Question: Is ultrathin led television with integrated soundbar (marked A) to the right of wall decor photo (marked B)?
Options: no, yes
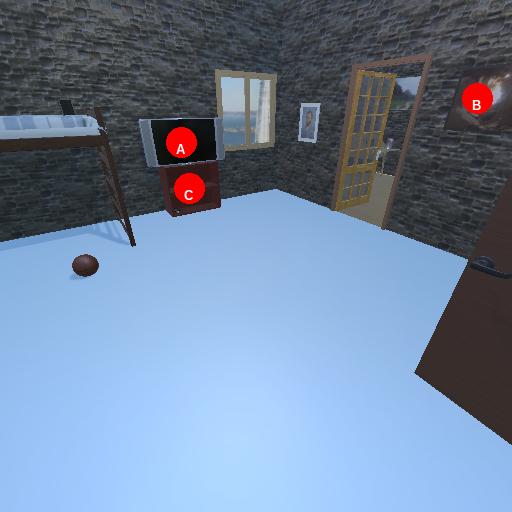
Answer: no